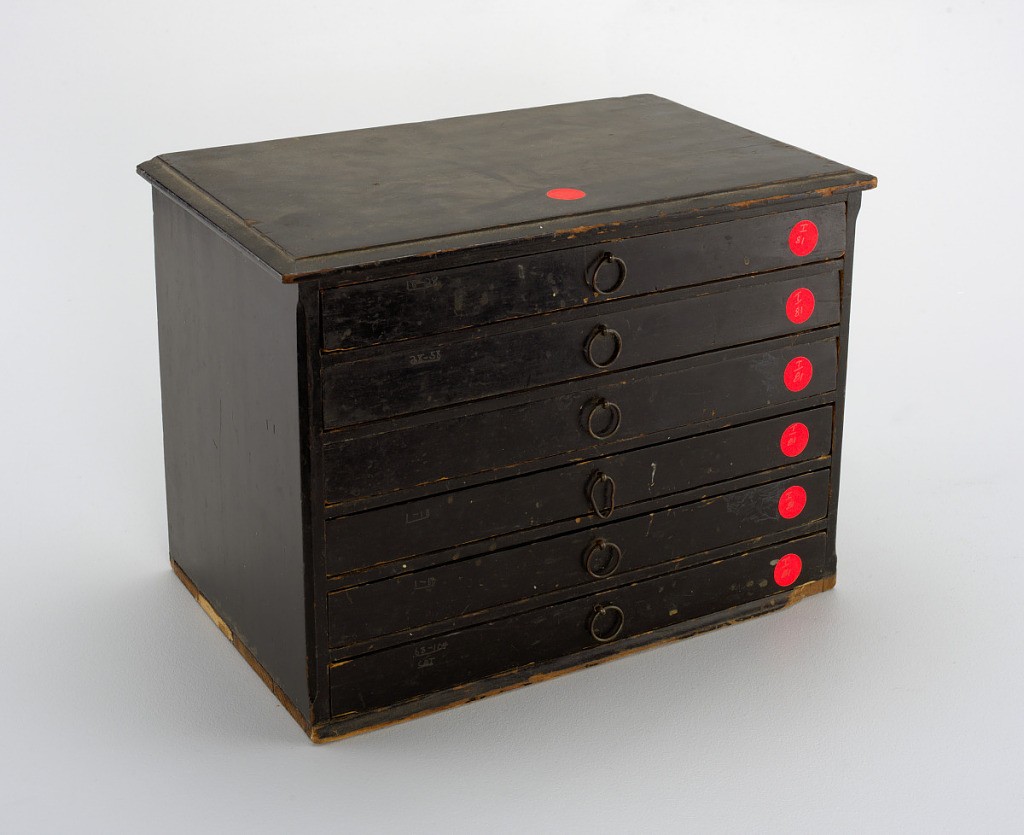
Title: Miniature Chest of Drawers containing Plaster Seal Impressions
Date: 1840–1860
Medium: wood, velvet, metal, plaster, paper
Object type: chest and plaster seal impressions
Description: Miniature chest of drawers, rectangular, with chamfered corners, molding around bottom, top. One wire ring pull at center of each velvet-lined drawer. Containing 150 plaster impressions of seals, the majority depicting classical figures, edges wrapped in paper edged in gold. Leather-covered "catalogue".